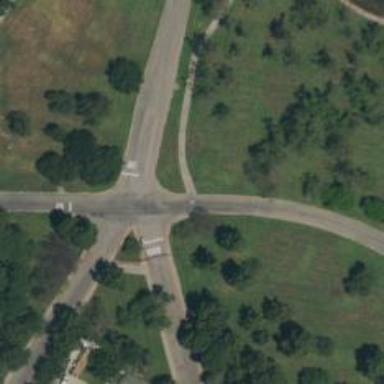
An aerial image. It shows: Road with stop sign.